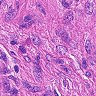
Metastatic tissue present: yes